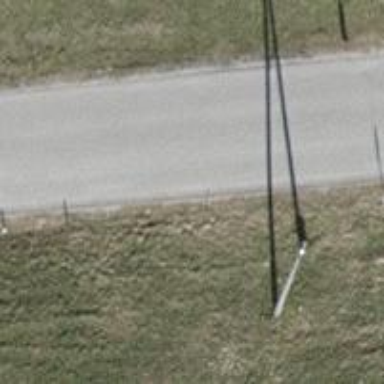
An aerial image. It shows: Power pole.